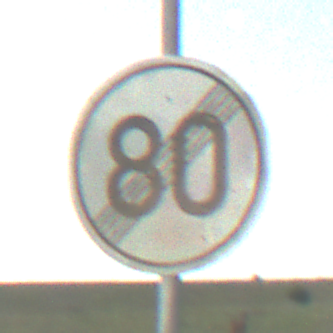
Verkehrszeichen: EndeGeschwindigkeit80
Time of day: Night
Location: Outdoor (Nature)
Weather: Clear
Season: NotSpecified
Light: Natural